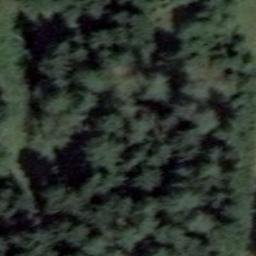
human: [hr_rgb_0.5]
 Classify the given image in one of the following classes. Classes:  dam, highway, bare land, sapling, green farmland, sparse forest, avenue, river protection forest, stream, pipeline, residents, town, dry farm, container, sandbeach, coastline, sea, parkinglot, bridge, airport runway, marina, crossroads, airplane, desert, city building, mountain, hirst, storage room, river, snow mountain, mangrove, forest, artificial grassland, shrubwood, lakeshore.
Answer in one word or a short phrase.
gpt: forest